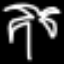
Label: palm tree